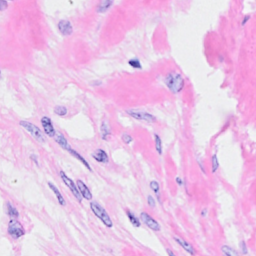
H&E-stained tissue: Breast